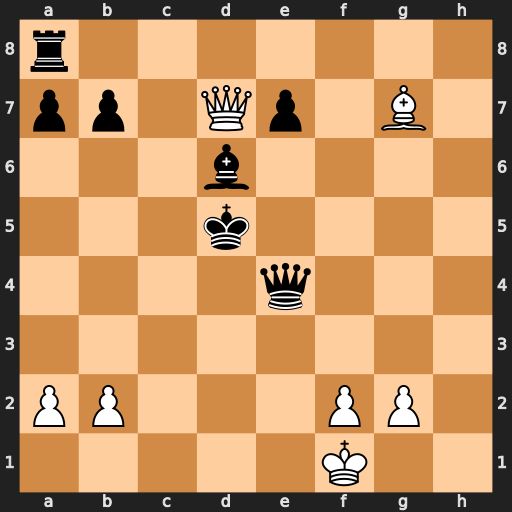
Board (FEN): r7/pp1Qp1B1/3b4/3k4/4q3/8/PP3PP1/5K2
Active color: w
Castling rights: -
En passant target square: -
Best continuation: Qxb7+ Ke6 Qxe4+